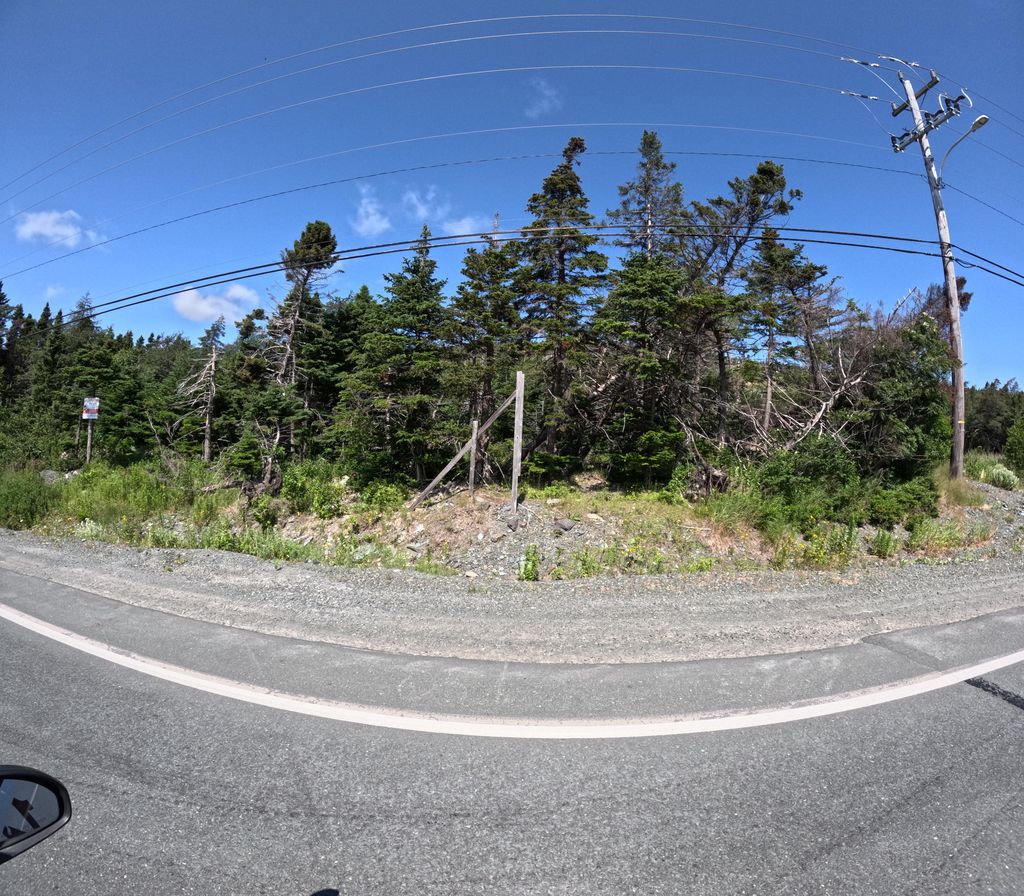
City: st_johns